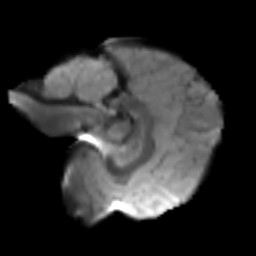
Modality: T2w
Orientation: sagittal
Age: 24
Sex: male
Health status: healthy
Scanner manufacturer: siemens
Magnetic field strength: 3 T
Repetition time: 3.6 s
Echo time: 0.092 s